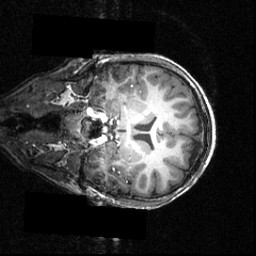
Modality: T1w
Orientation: coronal
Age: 16
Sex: male
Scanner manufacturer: siemens
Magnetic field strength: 3.951 T
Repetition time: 1.5 s
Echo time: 0.00335 s